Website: slack
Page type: stored-credit-cards
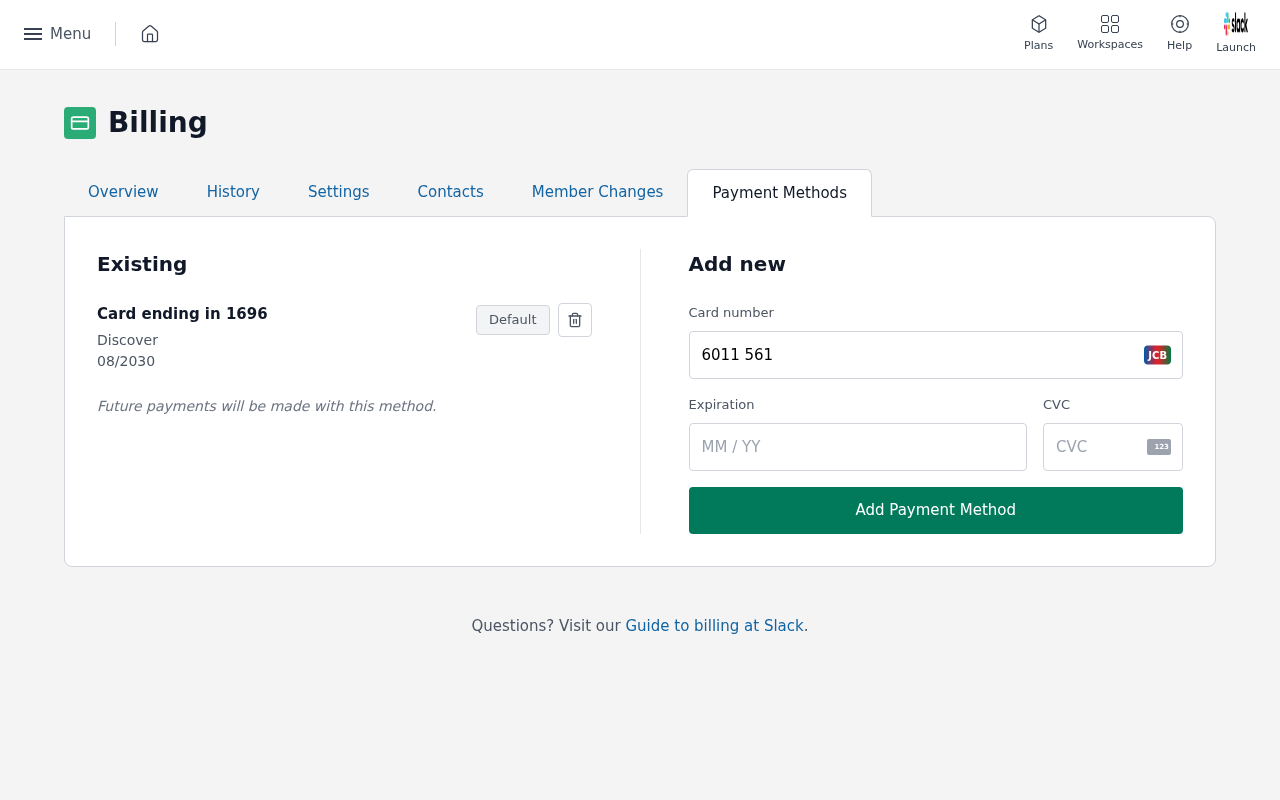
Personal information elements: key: PII_CARD_CVV
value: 412
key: PII_CARD_EXPIRY
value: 08/2030
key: PII_CARD_EXPIRY
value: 08/30
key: PII_CARD_LAST4
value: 1696
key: PII_CARD_NUMBER
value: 6011 5619 8972 1696
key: PII_CARD_TYPE
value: Discover